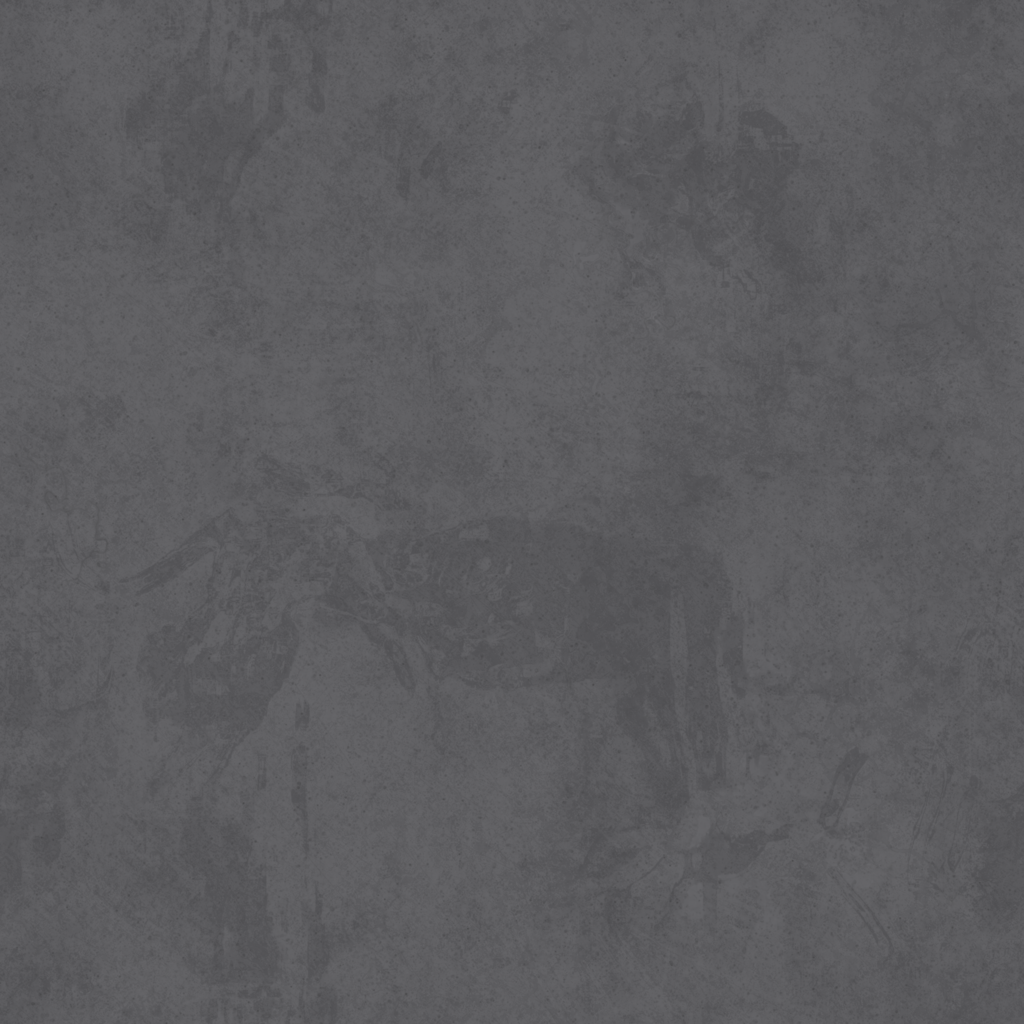
Texture map type: Color